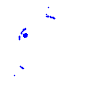
Particle: kaon